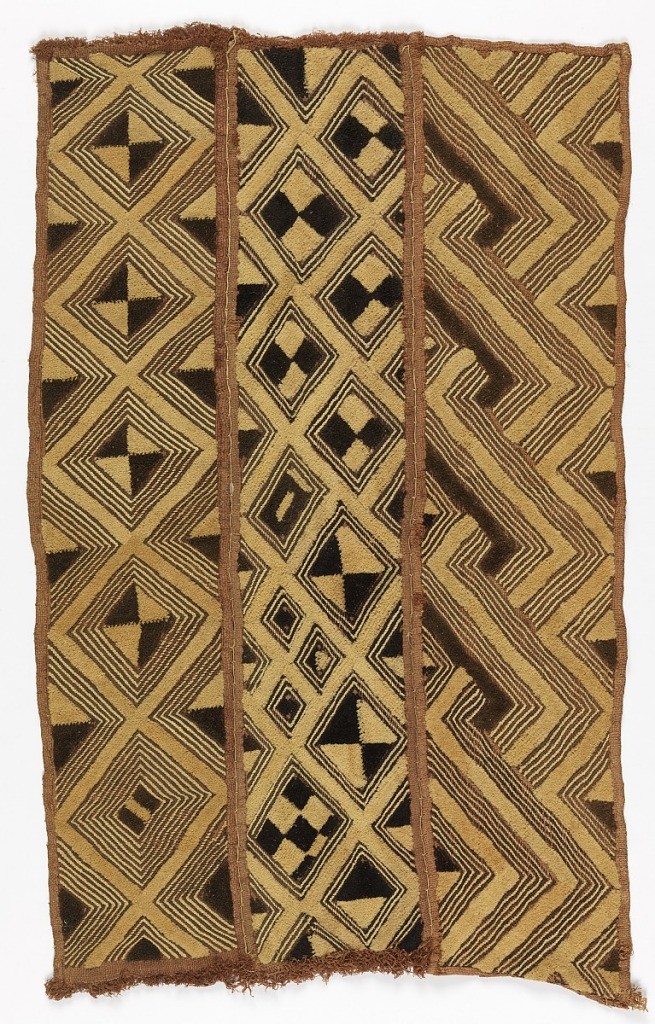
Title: Status cloth
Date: late 19th century
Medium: raffia Technique: embroidered in cut pile and stem stitches on plain weave foundation Label: woven raffia, embroidered in cut pile and stem stitches
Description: A rectangular panel formed of three narrow pieces stitched together on the long sides with buttonhole stitch. Each piece is patterned with different diamond and zigzag patterns with irregular fillings in cream and dark brown raffia pile with reddish-brown outlining stitch.